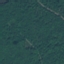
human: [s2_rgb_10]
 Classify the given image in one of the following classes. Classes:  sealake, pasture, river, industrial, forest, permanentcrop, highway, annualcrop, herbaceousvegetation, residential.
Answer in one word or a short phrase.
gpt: Forest